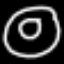
Label: donut